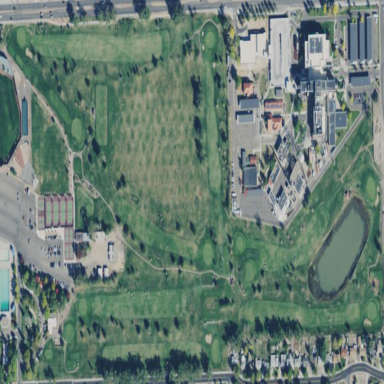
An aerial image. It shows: Golf course surrounded by greenery.